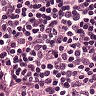
Metastatic tissue present: no